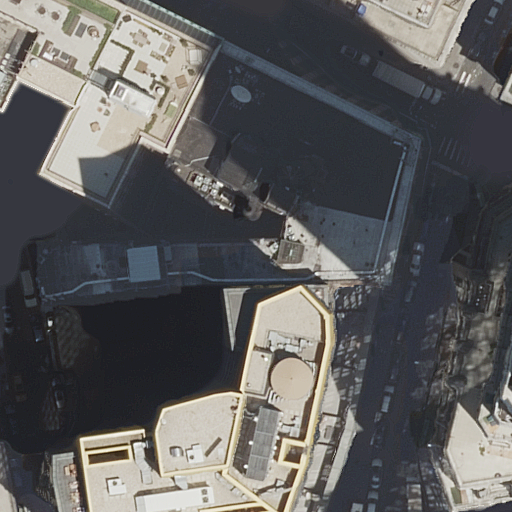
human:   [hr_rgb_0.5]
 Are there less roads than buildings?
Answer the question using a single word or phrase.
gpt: yes

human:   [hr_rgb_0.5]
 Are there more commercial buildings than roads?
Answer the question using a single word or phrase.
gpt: no

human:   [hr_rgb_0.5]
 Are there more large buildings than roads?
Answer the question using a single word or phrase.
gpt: yes

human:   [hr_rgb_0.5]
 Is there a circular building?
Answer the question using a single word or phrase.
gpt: no

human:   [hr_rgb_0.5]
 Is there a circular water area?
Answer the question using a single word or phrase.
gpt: no

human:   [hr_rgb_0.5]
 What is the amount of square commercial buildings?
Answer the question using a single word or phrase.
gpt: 0

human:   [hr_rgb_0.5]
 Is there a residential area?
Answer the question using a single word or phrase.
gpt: no

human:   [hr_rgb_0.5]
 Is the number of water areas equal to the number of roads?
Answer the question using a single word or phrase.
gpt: no

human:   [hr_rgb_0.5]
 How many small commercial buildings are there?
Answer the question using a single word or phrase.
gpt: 0

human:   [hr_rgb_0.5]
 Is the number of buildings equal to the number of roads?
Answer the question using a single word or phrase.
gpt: no

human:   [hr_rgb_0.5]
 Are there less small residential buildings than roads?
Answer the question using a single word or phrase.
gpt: yes

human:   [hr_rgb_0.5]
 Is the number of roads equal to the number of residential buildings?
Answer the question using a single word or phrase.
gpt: no

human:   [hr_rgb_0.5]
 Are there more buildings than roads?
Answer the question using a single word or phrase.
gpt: yes

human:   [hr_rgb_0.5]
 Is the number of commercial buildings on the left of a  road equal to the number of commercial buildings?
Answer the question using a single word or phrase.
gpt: yes

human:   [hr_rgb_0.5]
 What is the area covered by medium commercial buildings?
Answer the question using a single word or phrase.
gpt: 0m2

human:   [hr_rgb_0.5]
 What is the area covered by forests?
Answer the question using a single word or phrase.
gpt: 0m2

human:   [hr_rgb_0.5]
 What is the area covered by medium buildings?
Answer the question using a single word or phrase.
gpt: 388m2

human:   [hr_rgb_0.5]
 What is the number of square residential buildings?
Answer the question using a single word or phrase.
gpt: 0

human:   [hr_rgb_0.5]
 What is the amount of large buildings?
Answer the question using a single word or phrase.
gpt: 6

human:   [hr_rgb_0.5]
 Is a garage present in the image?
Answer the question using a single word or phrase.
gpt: no

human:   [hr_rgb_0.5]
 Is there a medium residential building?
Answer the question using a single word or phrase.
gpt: yes

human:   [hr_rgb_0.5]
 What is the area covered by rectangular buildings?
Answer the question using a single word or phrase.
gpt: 5557m2

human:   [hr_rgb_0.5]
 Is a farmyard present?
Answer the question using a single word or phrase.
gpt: no

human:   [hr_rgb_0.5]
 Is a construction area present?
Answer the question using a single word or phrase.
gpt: no

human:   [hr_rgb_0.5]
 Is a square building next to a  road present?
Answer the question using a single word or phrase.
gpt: no

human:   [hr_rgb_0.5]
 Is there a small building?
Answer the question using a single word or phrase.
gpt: yes

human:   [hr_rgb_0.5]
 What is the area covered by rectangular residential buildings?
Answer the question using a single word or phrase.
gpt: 5557m2

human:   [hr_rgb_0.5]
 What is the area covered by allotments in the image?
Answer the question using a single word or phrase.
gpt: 0m2

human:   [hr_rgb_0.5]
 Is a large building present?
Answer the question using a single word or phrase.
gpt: yes

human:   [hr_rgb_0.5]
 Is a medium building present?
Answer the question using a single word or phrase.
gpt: yes

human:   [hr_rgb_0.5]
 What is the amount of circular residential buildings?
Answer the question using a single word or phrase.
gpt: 0

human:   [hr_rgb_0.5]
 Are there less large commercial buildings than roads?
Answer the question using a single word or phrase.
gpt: yes

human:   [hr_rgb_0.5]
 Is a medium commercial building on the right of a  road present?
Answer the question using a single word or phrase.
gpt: no

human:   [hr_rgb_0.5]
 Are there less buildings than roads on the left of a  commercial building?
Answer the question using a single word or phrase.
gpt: no

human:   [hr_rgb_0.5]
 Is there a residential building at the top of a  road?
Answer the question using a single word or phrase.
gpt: yes

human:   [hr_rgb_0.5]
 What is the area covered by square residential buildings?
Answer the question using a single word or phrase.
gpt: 0m2